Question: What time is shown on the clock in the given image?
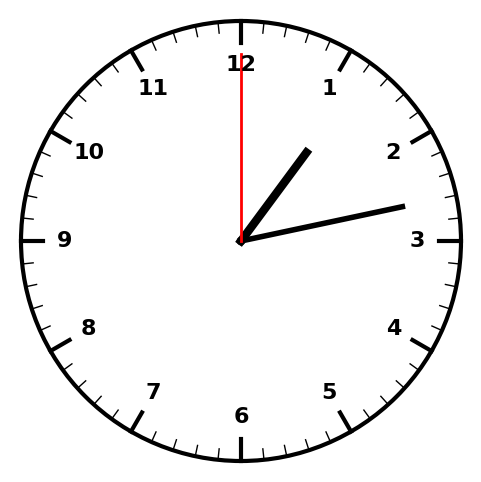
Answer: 01:13:00